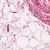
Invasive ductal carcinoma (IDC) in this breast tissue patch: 0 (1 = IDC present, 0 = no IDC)